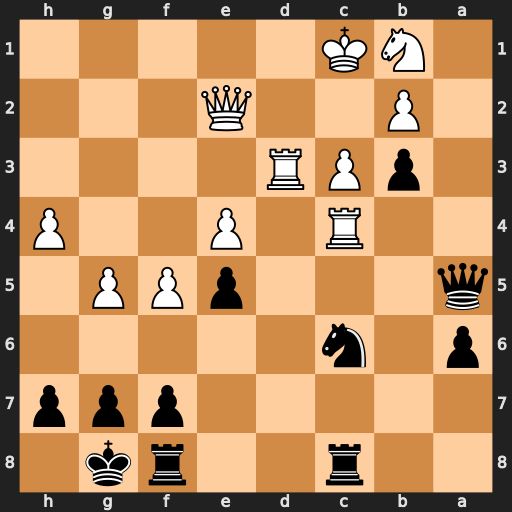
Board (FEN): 2r2rk1/5ppp/p1n5/q3pPP1/2R1P2P/1pPR4/1P2Q3/1NK5
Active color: b
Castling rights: -
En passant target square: -
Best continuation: Nd4 Rdxd4 exd4